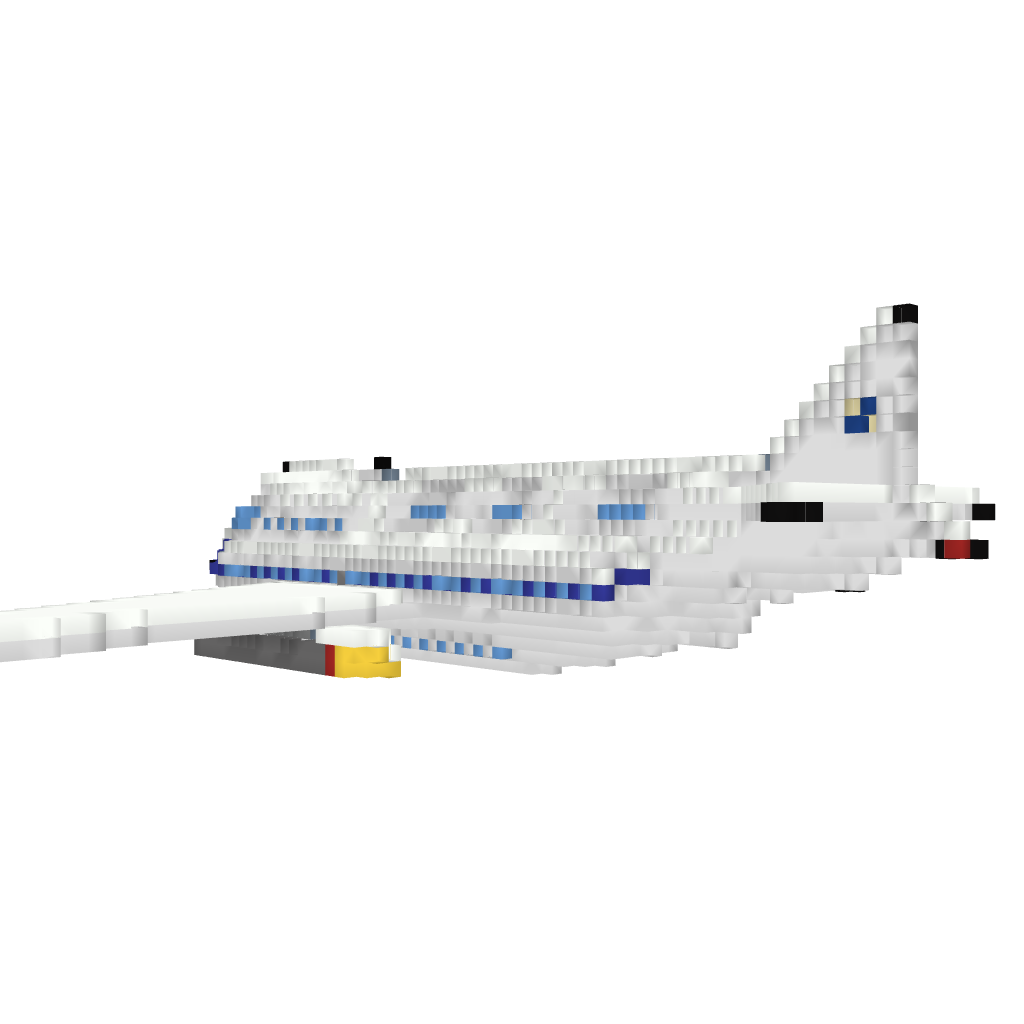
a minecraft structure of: Jumbo Jet